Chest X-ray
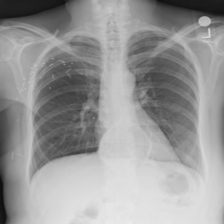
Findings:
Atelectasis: negative
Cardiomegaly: negative
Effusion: negative
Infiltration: negative
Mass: negative
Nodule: negative
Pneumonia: negative
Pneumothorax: negative
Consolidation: negative
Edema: negative
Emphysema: negative
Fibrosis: negative
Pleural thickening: negative
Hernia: positive